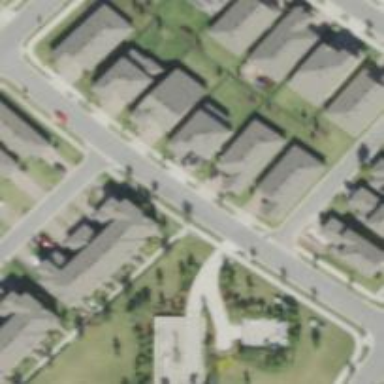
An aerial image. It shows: Footway leading to community center or club house.